Question: I'm working on a application that will connect to Intuit Quickbooks API trough theirs REST PHP SDK. In basic PHP I have things working without problem since I load files as follow:
'''
require_once('../api/config.php'); // Default V3 PHP SDK (v2.0.1) from IPP
require_once(PATH_SDK_ROOT . 'Core/ServiceContext.php');
require_once(PATH_SDK_ROOT . 'DataService/DataService.php');
require_once(PATH_SDK_ROOT . 'PlatformService/PlatformService.php');
require_once(PATH_SDK_ROOT . 'Utility/Configuration/ConfigurationManager.php');
'''
Now I need to use the libraries in Symfony2 controller from a Bundle and this is where my doubt comes from, how I can achieve this easily? I read a lot of docs <URL> and some others but even is not clear to me at all. For now I have created this structure in my '/vendor' folder as image shows:

The 'config.php' file that yours can see there have this code:
'''
/**
* This file allows custom configuration of paths for XSD2PHP dependencies and
* POPO classes. Rarely necessary, but possible.
*
* @author Intuit Partner Platform Team
* @version 1.0
*/
// Determine parent path for SDK
$sdkDir = __DIR__ . DIRECTORY_SEPARATOR;
if (!defined('PATH_SDK_ROOT'))
define('PATH_SDK_ROOT', $sdkDir);
// Specify POPO class path; typically a direct child of the SDK path
if (!defined('POPO_CLASS_PATH'))
define('POPO_CLASS_PATH', $sdkDir . 'Data');
// Include XSD2PHP dependencies for marshalling and unmarshalling
use com\mikebevz\xsd2php;
require_once(PATH_SDK_ROOT . 'Dependencies/XSD2PHP/src/com/mikebevz/xsd2php/Php2Xml.php');
require_once(PATH_SDK_ROOT . 'Dependencies/XSD2PHP/src/com/mikebevz/xsd2php/Bind.php');
// Includes all POPO classes; these are the source, dest, or both of the marshalling
set_include_path(get_include_path() . PATH_SEPARATOR . POPO_CLASS_PATH);
foreach (glob(POPO_CLASS_PATH.'/*.php') as $filename)
require_once($filename);
// Specify the prefix pre-pended to POPO class names. If you modify this value, you
// also need to rebuild the POPO classes, with the same prefix
if (!defined('PHP_CLASS_PREFIX'))
define('PHP_CLASS_PREFIX', 'IPP');
'''
And there is where class loading magic is, at least for QBO PHP SDK way, so:
- - -
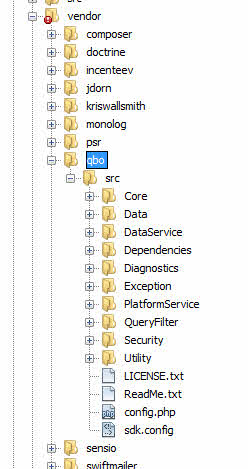
Answer: Symfony use Composer. So the simplest way to include your SDK is to roughly make it compatible with Composer, one way or another.
This will require a 'composer.json' on the package's root. Create it.
## Simplest solution
Put a classmap instruction in your 'composer.json''s 'autoload' section :
'''
"autoload": {
"classmap": ['src/'],
},
'''
Composer will then recursively scan the 'src/' directory when generating the autoload files. And so every class will be imported when needed, without changing the namespaces or anything.
The downside is that the library still doesn't follow PSR0, with all risk included.
## Laborious solution
PSR0-ify the library by editing each source file to add the right 'namespace' and 'use' instruction on top of each file. It is simple, but laborious given the number of classes in the SDK.
You can then add the 'autoload' section of the package's 'composer.json', like this :
'''
"autoload": {
"psr-0": {
"QBO\": "src/"
}
},
'''
## Alternative solution
When searching for this API, I found <URL> this on packagist... maybe worth a try.